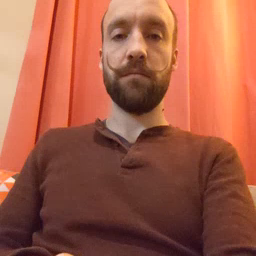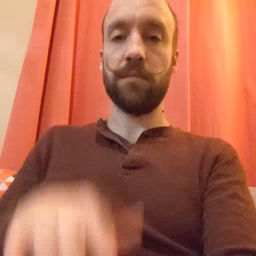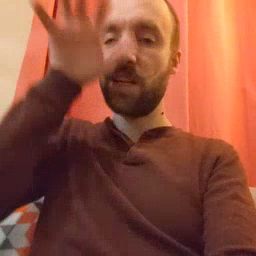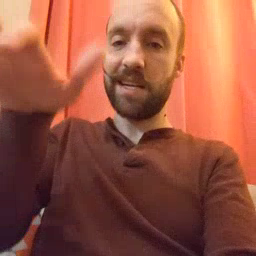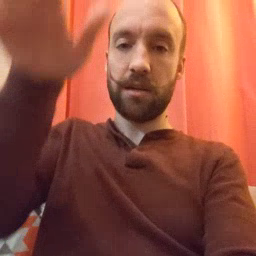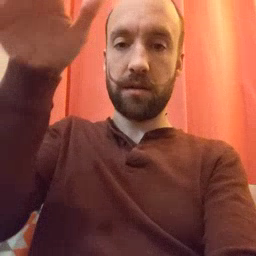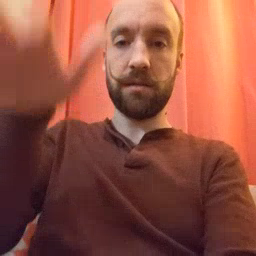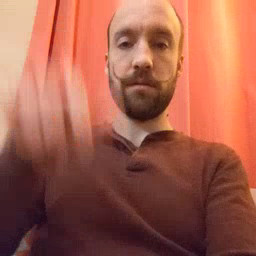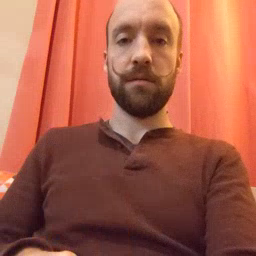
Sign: alligator